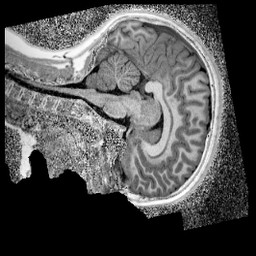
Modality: UNIT1_denoised
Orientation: sagittal
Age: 11
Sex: female
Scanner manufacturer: siemens
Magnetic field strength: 3 T
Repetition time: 4 s
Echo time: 0.00299 s